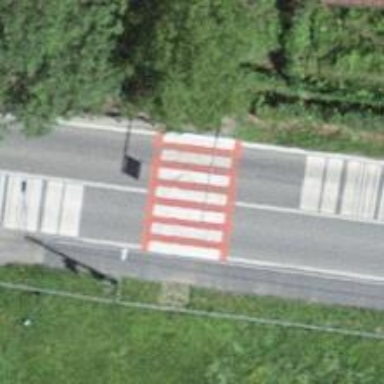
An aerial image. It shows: Uncontrolled road crossing with markings.